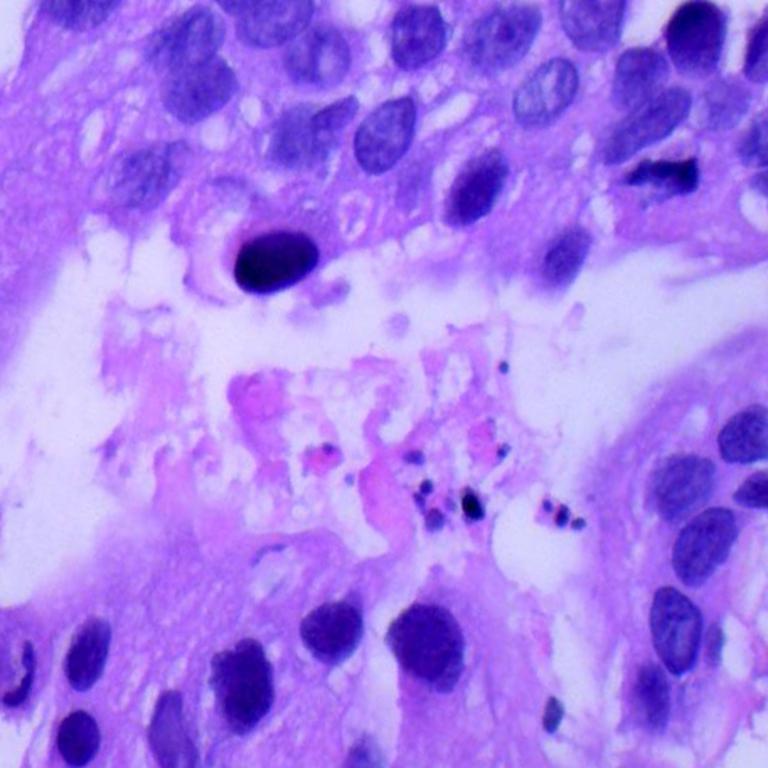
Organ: lung
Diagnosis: adenocarcinomas